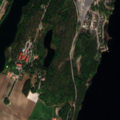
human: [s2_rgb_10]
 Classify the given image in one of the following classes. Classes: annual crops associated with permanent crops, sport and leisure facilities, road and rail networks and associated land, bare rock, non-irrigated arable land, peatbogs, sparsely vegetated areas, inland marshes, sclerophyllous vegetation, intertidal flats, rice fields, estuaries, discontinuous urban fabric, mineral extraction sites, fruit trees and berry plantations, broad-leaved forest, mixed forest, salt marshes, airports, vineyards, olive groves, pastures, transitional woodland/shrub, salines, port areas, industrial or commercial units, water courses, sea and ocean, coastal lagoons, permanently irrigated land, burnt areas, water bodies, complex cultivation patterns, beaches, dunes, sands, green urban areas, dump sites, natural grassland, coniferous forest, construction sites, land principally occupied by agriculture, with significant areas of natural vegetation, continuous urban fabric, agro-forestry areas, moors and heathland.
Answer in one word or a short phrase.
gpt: discontinuous urban fabric, construction sites, sport and leisure facilities, non-irrigated arable land, mixed forest, water bodies